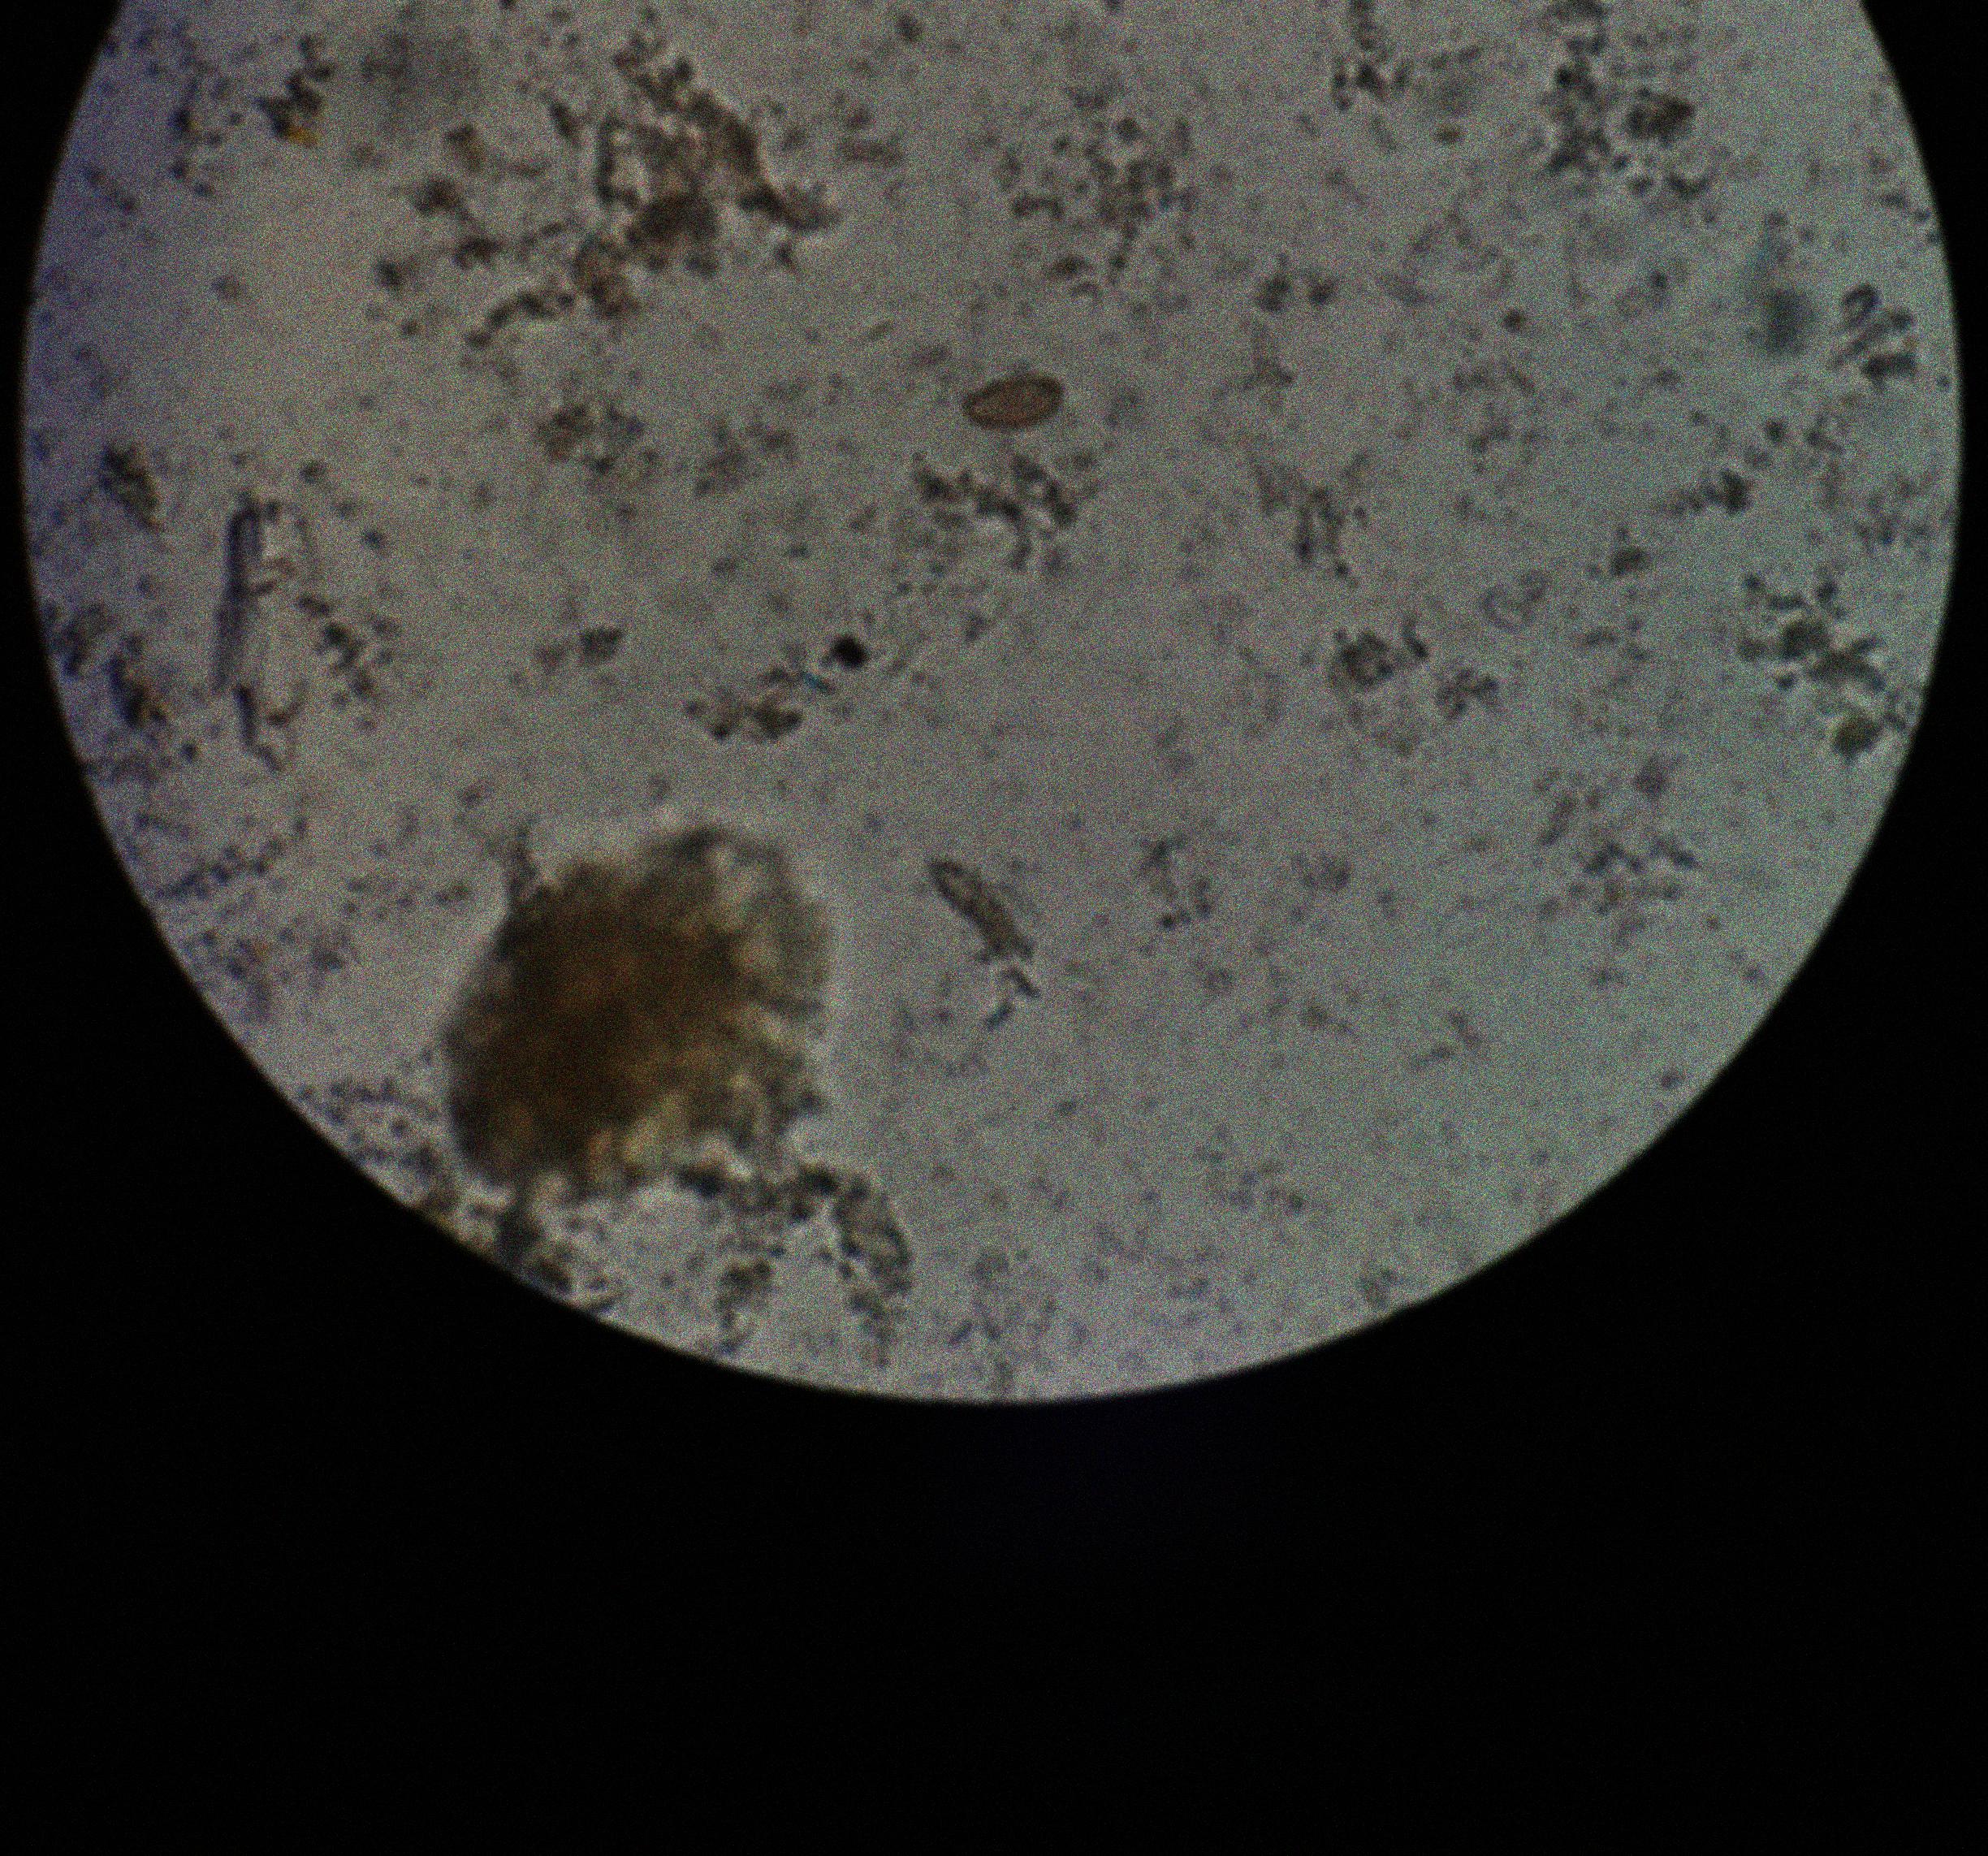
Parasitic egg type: Opisthorchis viverrine